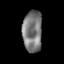
Tissue: skin
Cell type: Epithelial cells
Senescence score: 0.2653
Nuclear area (px): 787
Mean DAPI intensity: 121.943